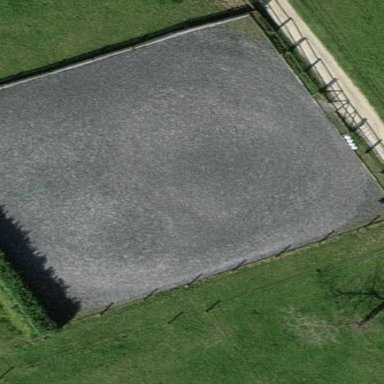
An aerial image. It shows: Trail riding station with fence.